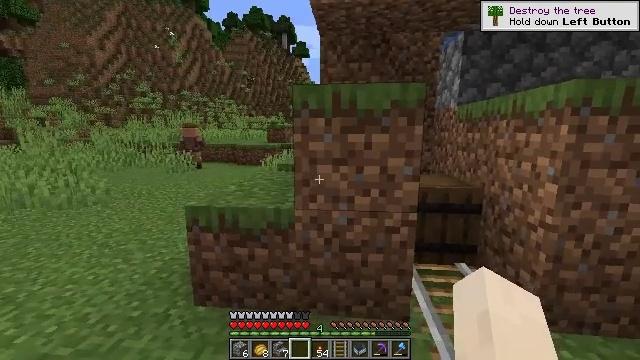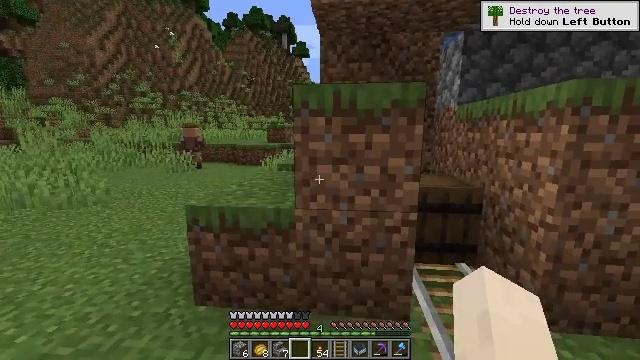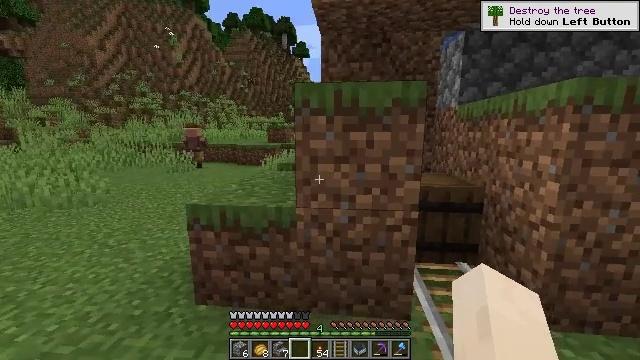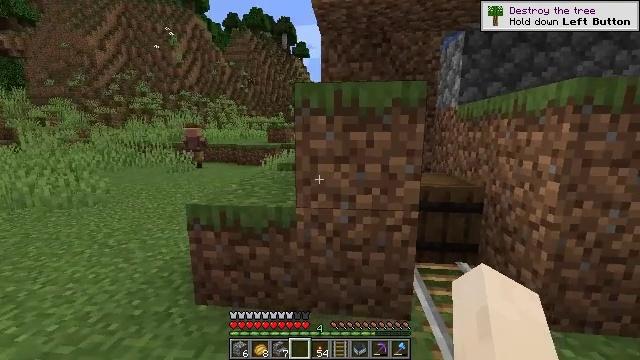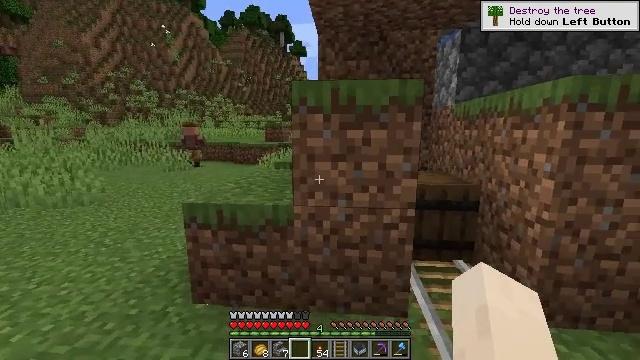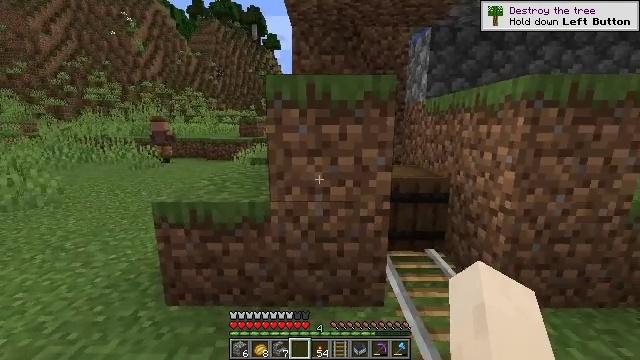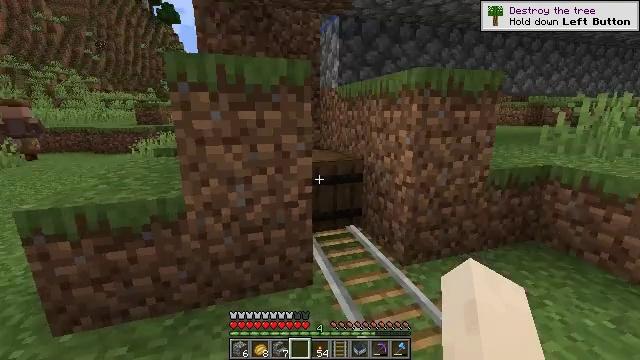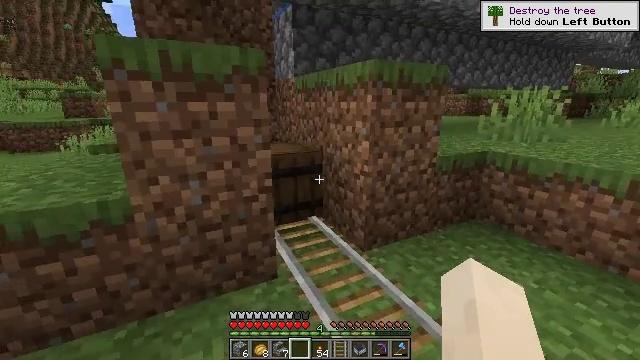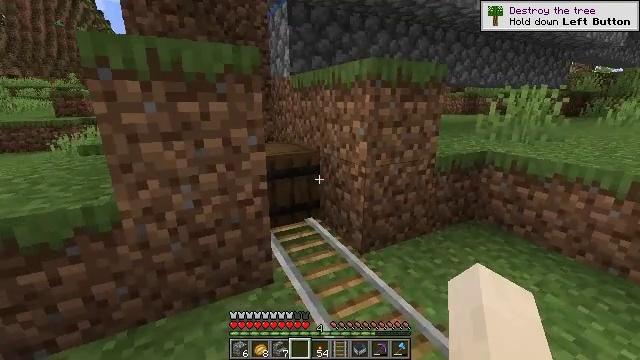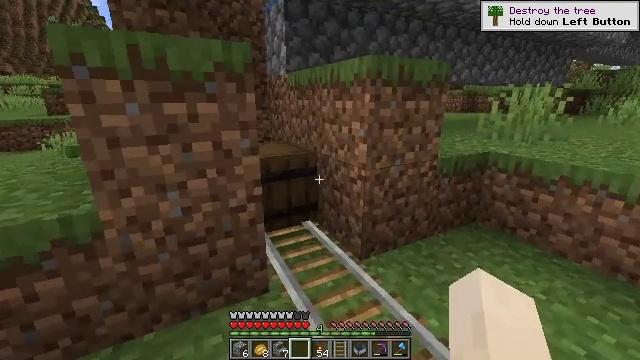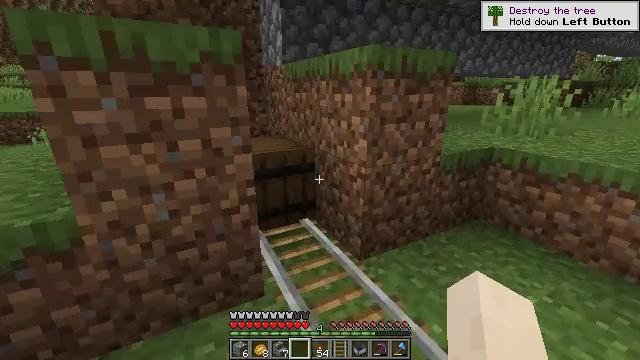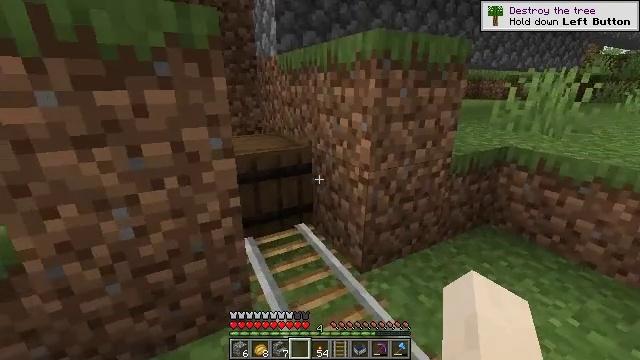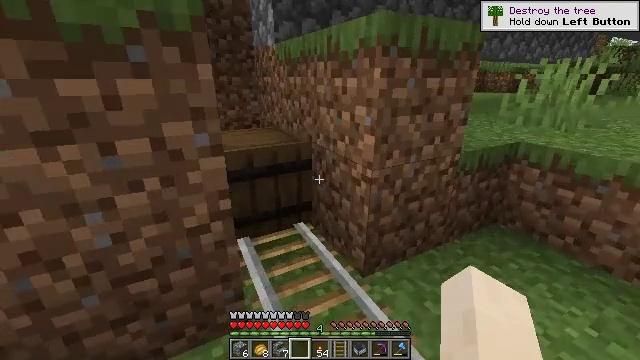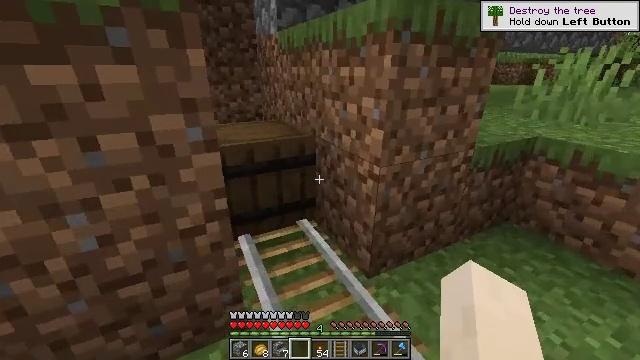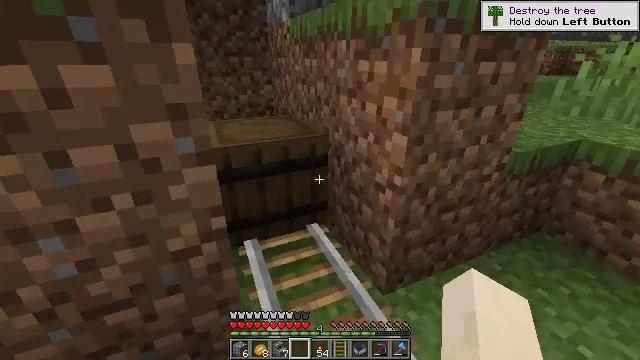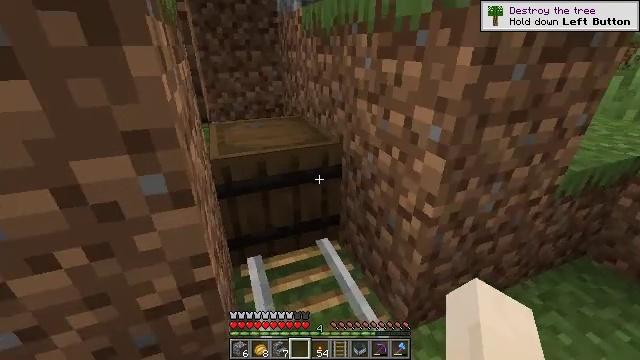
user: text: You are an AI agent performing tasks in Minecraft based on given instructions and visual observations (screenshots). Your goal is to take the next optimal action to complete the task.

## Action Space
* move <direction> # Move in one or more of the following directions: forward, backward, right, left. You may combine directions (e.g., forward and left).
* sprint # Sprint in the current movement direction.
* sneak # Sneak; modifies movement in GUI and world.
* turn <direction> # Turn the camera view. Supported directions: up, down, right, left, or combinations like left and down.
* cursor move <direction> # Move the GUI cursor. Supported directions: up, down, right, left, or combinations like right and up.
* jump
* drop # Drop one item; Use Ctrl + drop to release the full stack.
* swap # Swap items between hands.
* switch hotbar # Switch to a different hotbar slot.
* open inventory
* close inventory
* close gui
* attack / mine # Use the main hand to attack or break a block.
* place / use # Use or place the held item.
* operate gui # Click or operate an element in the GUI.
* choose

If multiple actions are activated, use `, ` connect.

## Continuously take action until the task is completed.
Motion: motion action
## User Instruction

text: Destroy the barrel to use elsewhere.
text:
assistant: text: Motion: no_op
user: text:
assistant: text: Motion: no_op
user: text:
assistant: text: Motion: no_op
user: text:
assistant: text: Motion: no_op
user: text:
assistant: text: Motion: turn right and down
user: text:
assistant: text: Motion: turn right and down
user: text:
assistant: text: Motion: turn right and down
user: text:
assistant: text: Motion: move forward
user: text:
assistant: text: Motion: move forward
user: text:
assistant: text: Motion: move forward, turn down
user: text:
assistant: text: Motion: move forward, turn down
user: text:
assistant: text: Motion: move forward, turn down
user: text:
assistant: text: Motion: move forward, turn left and down
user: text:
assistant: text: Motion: move forward, turn left and down
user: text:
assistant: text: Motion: move forward, turn left and down
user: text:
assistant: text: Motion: move forward, turn left and down
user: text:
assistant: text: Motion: move forward, turn left and down
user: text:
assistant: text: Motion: move forward, turn left and down
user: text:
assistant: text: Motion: turn left
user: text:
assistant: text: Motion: turn left
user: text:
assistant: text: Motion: turn left
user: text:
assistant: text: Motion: no_op
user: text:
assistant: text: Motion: no_op
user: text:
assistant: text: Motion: no_op
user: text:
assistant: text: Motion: no_op
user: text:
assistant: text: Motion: no_op
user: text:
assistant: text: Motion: no_op
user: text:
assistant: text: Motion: no_op
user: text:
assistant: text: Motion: no_op
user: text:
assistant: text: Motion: no_op